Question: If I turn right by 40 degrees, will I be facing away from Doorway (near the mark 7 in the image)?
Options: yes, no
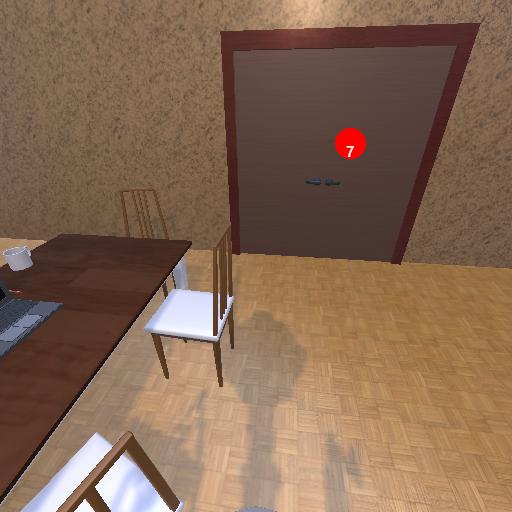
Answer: yes